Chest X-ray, PA view. Patient: 53 years old, sex M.
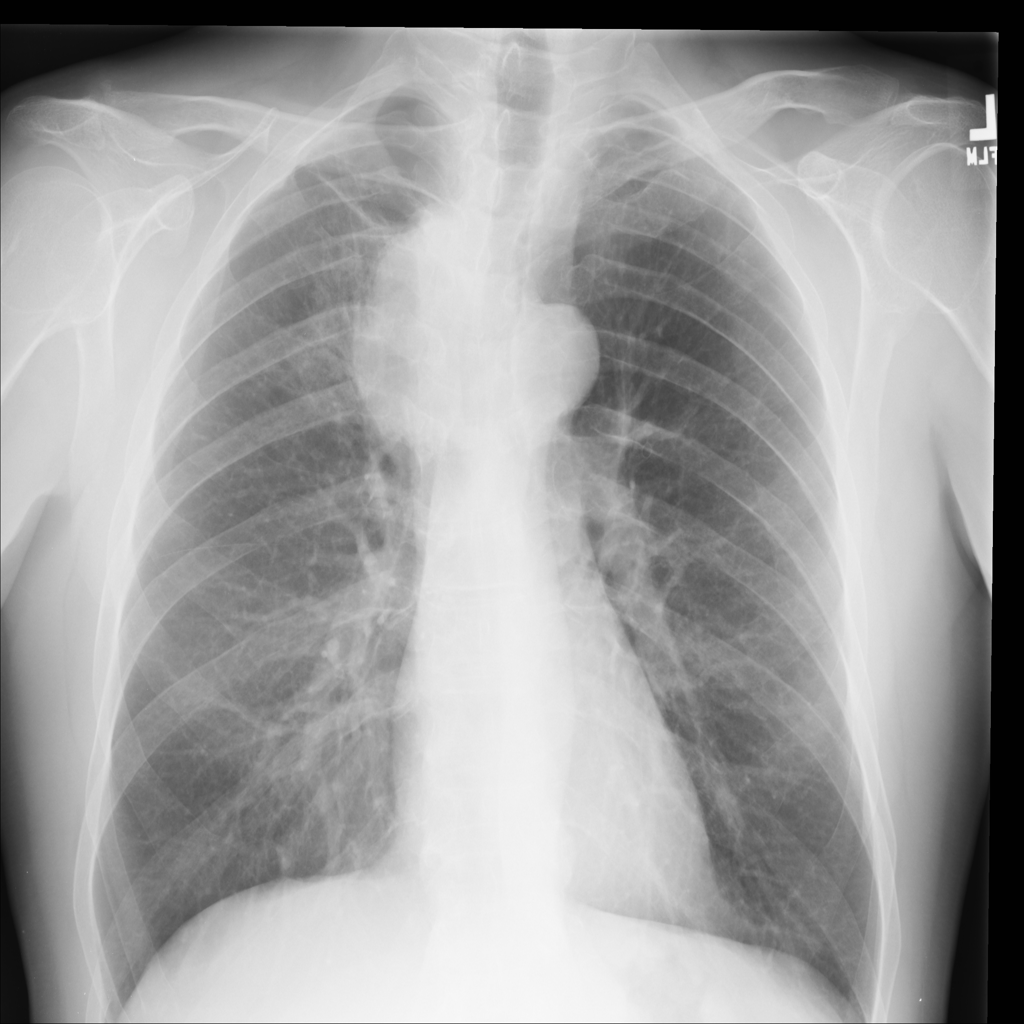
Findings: Atelectasis, Mass